Platform: macOS
Application: Arc Browser
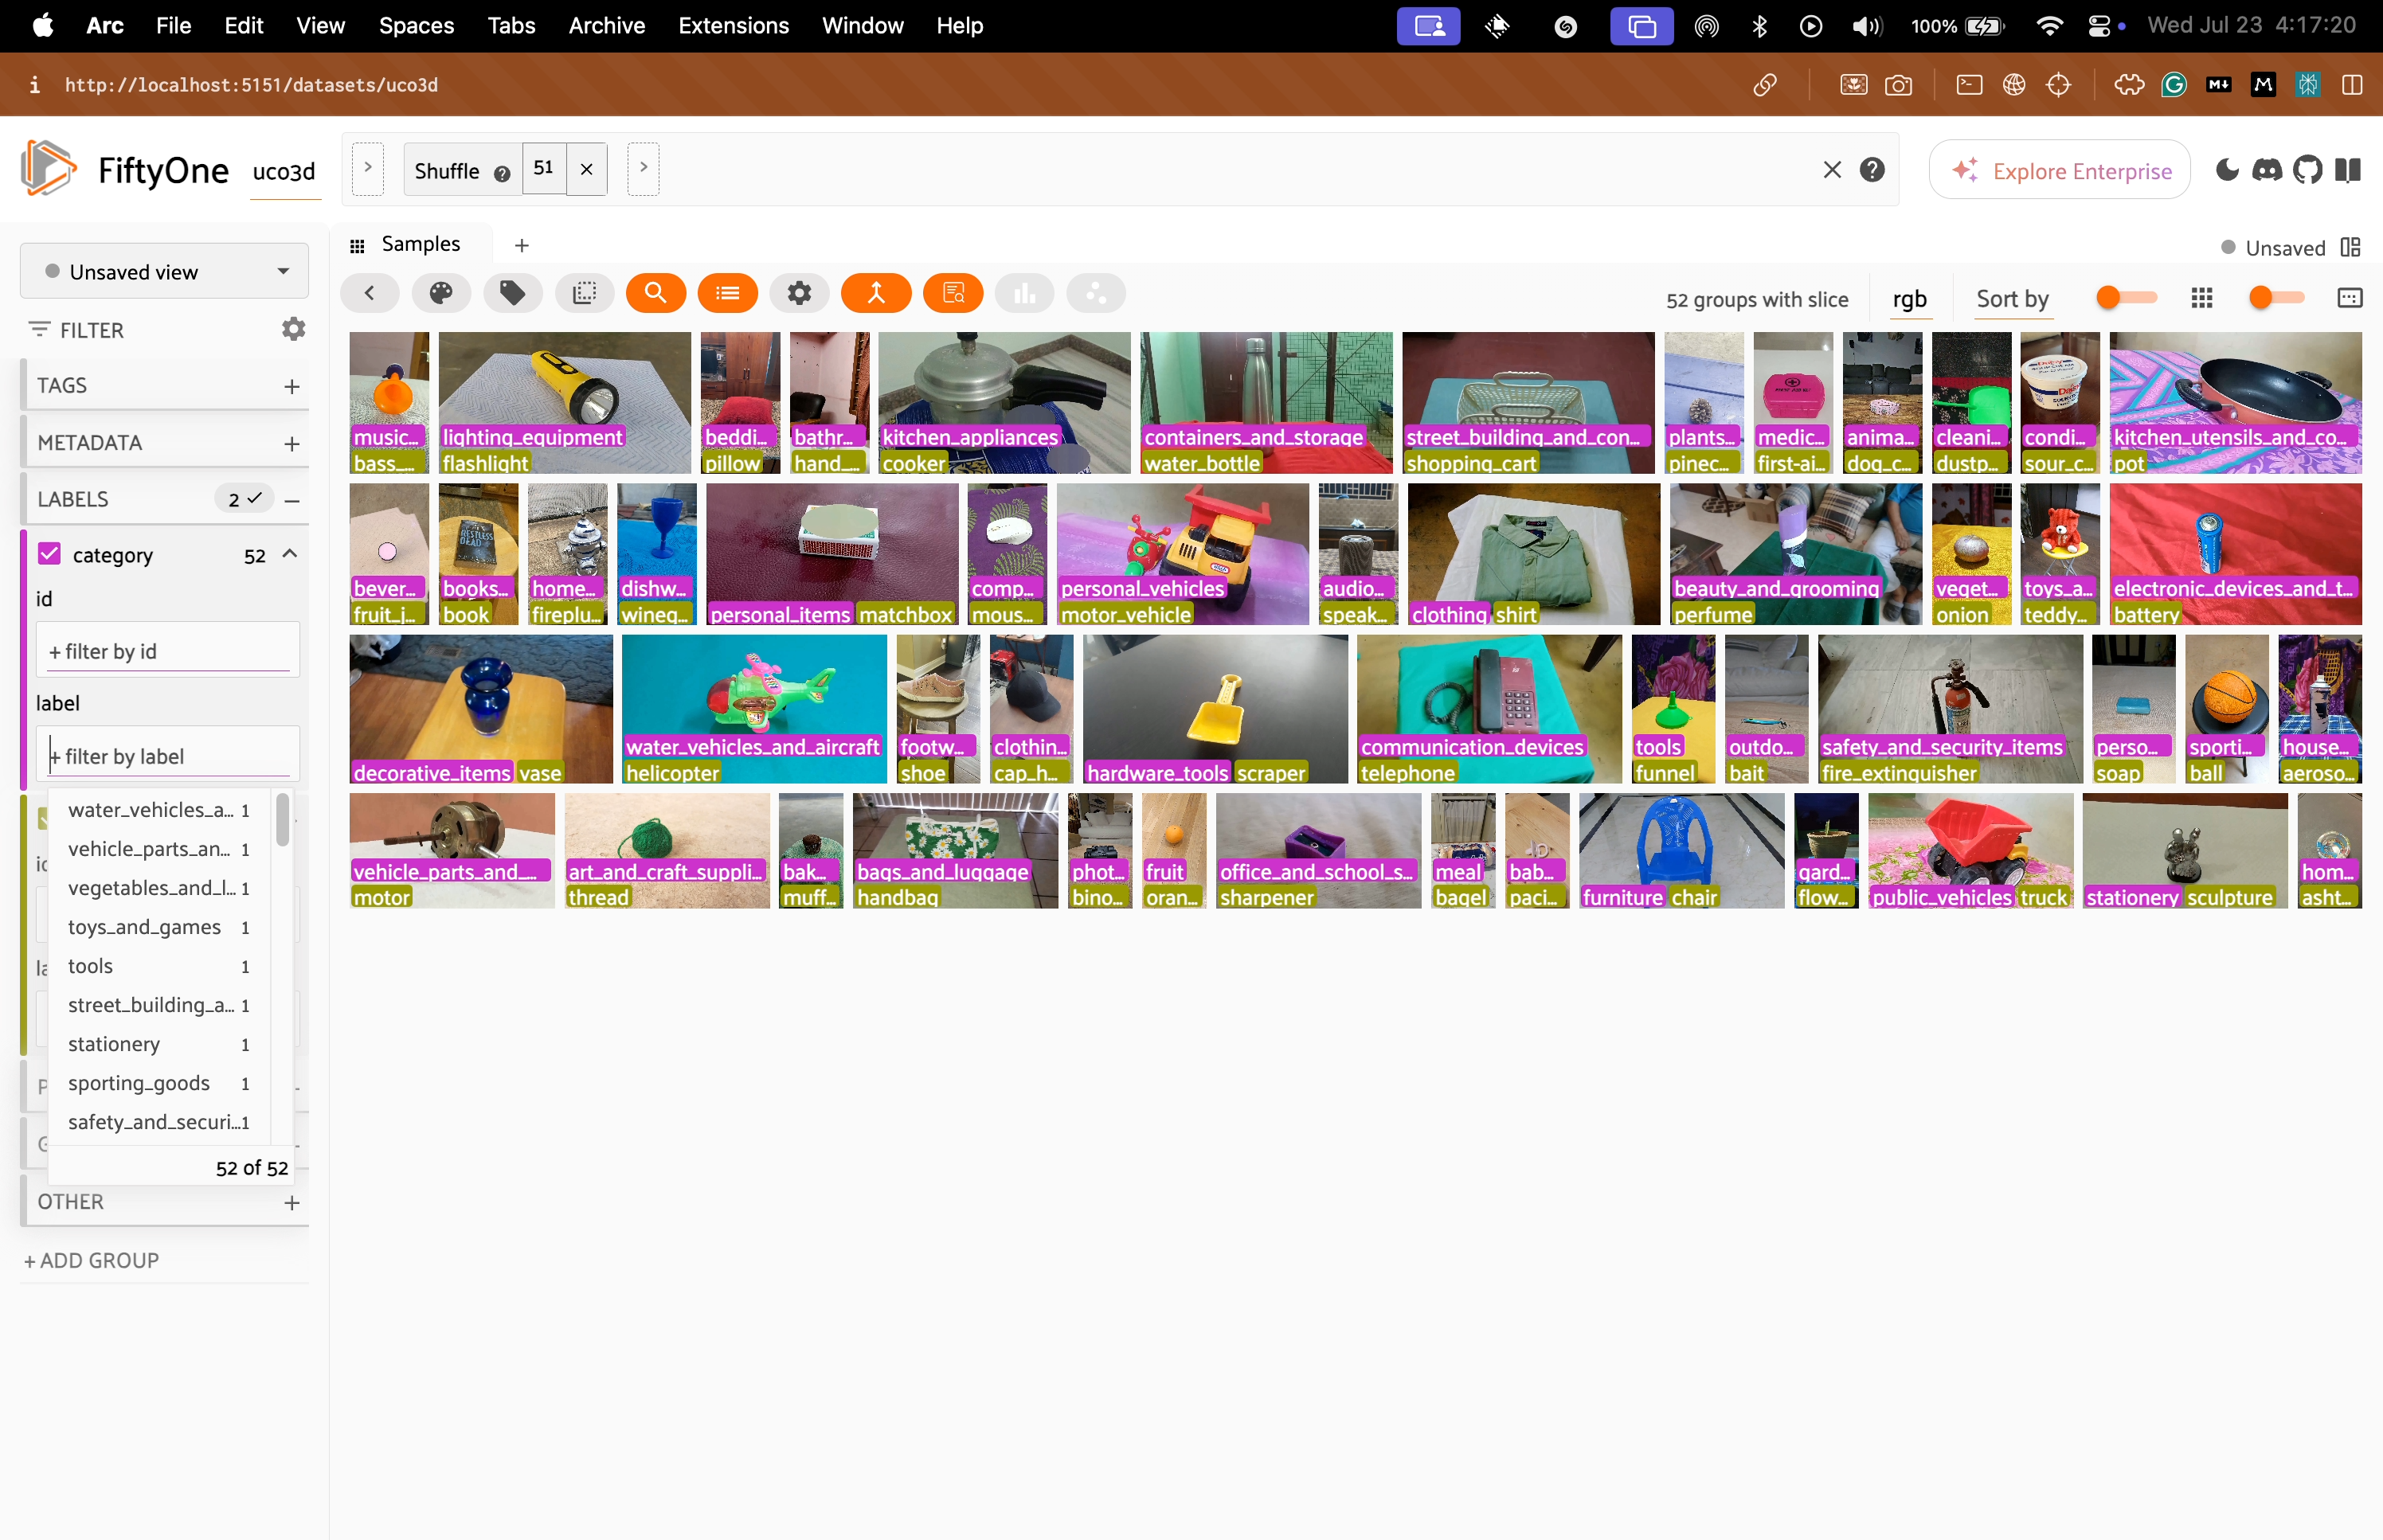
task_description: Clear the Shuffle view stage
action_type: click
element_info: Icon

task_description: Add a new view stage before Shuffle
action_type: select
element_info: Menu Item

action_type: click

task_description: Filter the category field to only those with a label of 'tool'
action_type: select
element_info: Menu Item

task_description: Filter the category field to only those with a label of 'stationary'
action_type: select
element_info: Menu Item

task_description: Filter the category field to only those with a label of 'toys_and_games'
action_type: select
element_info: Menu Item

task_description: Clear all the view stages that have been applied to this dataset
action_type: click
element_info: Icon

task_description: How many different values of category are in this dataset
action_type: hover
element_info: Text

task_description: Change the active group slice to something else
action_type: select
element_info: Menu Item

task_description: Open the embeddings panel
action_type: click
element_info: Icon

task_description: Open the histogram panel
action_type: click
element_info: Icon

task_description: Open a new panel
action_type: click
element_info: Icon

task_description: Hide the sidebar
action_type: click
element_info: Icon

task_description: Open a patches view
action_type: click
element_info: Icon

task_description: Increase the spacing between samples in the samples panel
action_type: drag
element_info: Slider

task_description: Increase the size of the sample thumbnails in the samples panel
action_type: drag
element_info: Slider

task_description: Save the current filter as a view
action_type: click
element_info: Menu Item
task_description: How many groups are in this dataset
action_type: hover
element_info: Text